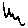
Label: zigzag